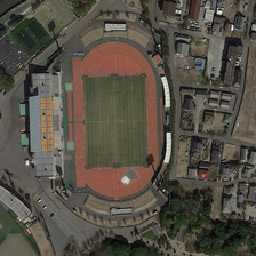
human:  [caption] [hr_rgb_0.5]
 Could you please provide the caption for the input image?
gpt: A playground is close to many buildings and some green trees.

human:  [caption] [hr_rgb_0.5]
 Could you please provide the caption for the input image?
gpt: The playground is close to many buildings and some green trees.

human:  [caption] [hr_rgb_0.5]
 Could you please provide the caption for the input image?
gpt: The playground is close to many buildings and some green trees.

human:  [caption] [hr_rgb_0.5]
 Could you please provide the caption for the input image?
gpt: The playground is close to many buildings and green trees.

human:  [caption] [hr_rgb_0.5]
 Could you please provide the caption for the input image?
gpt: The playground is close to many buildings and some green trees.